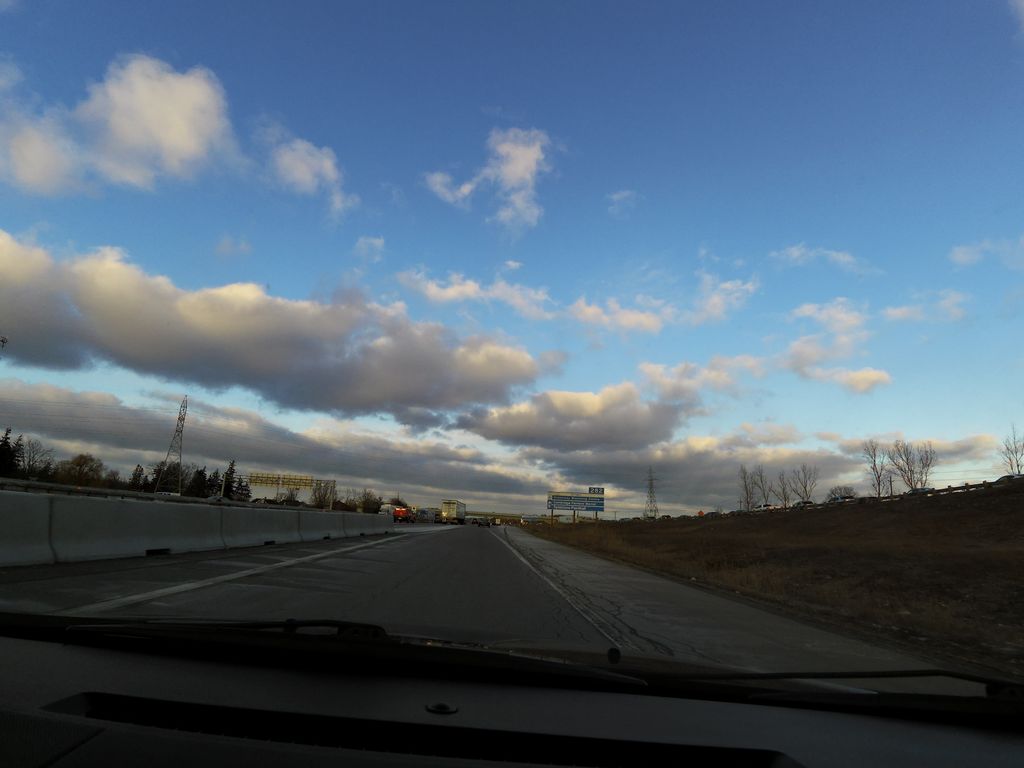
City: kitchener-waterloo